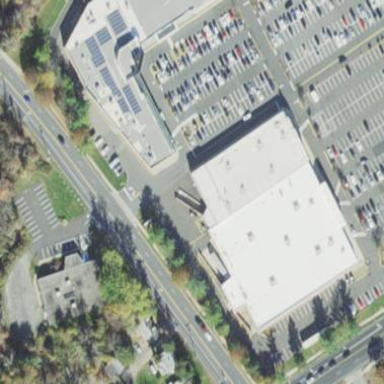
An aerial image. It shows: Retail building.